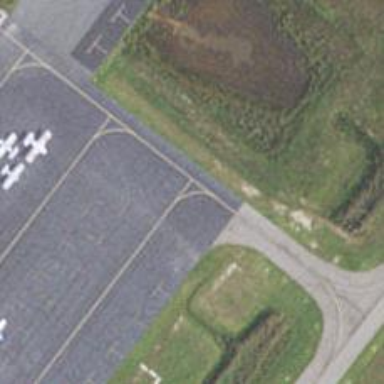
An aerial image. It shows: Image of taxiway at airport.